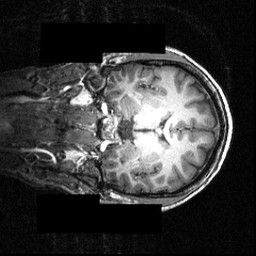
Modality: T1w
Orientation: coronal
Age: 21
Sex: male
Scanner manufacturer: siemens
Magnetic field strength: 3.951 T
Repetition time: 1.5 s
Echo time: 0.00335 s